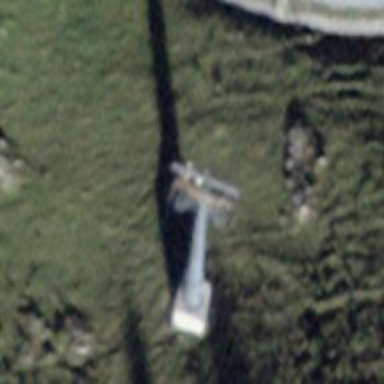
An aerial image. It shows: Pylon for aerialway.